Question: I have a Robotium test suite that I am trying to run and for some reason it only runs the first test, then freezes after that. I have let the program run for a few minutes, but it just sits there saying "test running". Here is my code:
'''
import com.jayway.android.robotium.solo.Solo;
import android.test.ActivityInstrumentationTestCase2;
@SuppressWarnings("unchecked")
public class ODPRobotiumTest extends ActivityInstrumentationTestCase2 {
private static final String TARGET_PACKAGE_ID = "com.gravitymobile.app.hornbill";
private static final String LAUNCHER_ACTIVITY_FULL_CLASSNAME = "com.vzw.odp.LaunchActivity";
private static Class<?>launcherActivityClass;
static{
try{
launcherActivityClass = Class.forName(LAUNCHER_ACTIVITY_FULL_CLASSNAME);
} catch (ClassNotFoundException e){
throw new RuntimeException(e);
}
}
@SuppressWarnings({ "unchecked", "deprecation" })
public ODPRobotiumTest() throws ClassNotFoundException{
super(TARGET_PACKAGE_ID, launcherActivityClass);
}
private Solo solo;
@Override
protected void setUp() throws Exception{
solo = new Solo(getInstrumentation(), getActivity());
}
public void testLine1(){
solo.searchText("Easy to Find");
}
public void testLine2(){
solo.searchText("Hassle-Free");
}
public void testLine3(){
solo.searchText("Trust");
}
public void testLine4(){
solo.searchText("Verizon Curated Wallpaper");
}
public void testLine5(){
solo.searchText("Taco's");
}
@Override
public void tearDown() throws Exception{
try{
solo.finalize();
}catch(Throwable e){
e.printStackTrace();
}
getActivity().finish();
super.tearDown();
}
}
'''
Any help would be great. Thanks!
Here is the Junit:

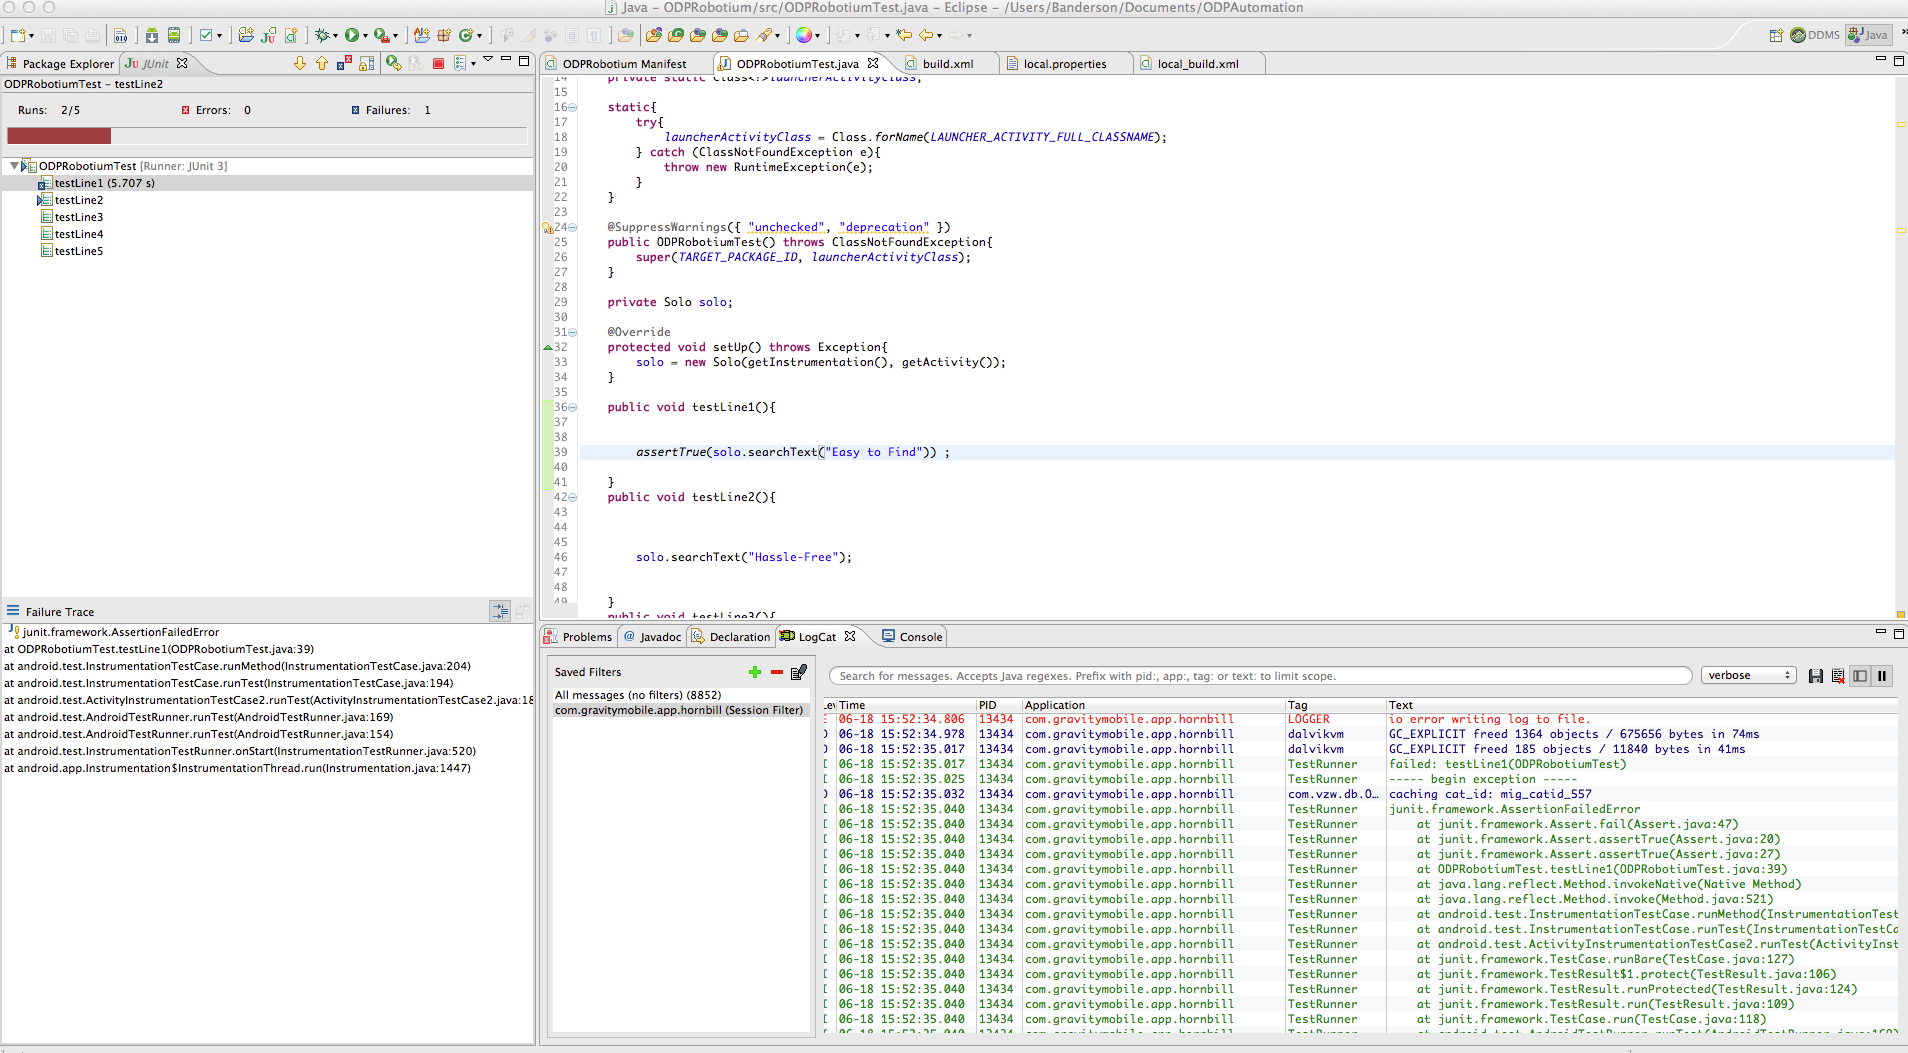
Answer: So I found the answer: You have to include 'solo.finishOpenedActivities();' in the tearDown() method. This will "finish" the test and then begin the new test! Whew!
Thank you to everyone who offered help!